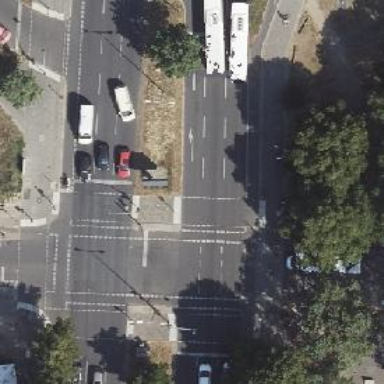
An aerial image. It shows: Footway that serves as traffic island.